Question: I have crazy problem with xcode 4 when ever I want build and run my app IF the simulator be open xcode crashes !!!!! I never had this problem , I unistall the xcode 4.0 and then install new version 4.0.2 but still has this problem !

'''
ASSERTION FAILURE in /SourceCache/IDEKit/IDEKit-303/Framework/Classes/Workspace/IDEWorkspaceTabController.m:2327
Details: Assertion failed: [suppressionTargetValue isEqualToString:_kUserDefaults_IDESuppressStopExecutionWarningTargetValue_Add]
Object: <IDEWorkspaceTabController: 0x201464400>
Method: -_showWarningForBuild:forOtherExecution:trackersToStop:taskActionBlock:
Thread: <NSThread: 0x200020700>{name = (null), num = 1}
Hints: None
Backtrace:
0 0x0000000100949773 -[IDEAssertionHandler handleFailureInMethod:object:fileName:lineNumber:messageFormat:arguments:] (in IDEKit)
1 0x000000010006d394 _DVTAssertionFailureHandler (in DVTFoundation)
2 0x0000000100931e02 -[IDEWorkspaceTabController _showWarningForBuild:forOtherExecution:trackersToStop:taskActionBlock:] (in IDEKit)
3 0x00000001008e830b -[IDEWorkspaceTabController _performContextTask:command:commandName:] (in IDEKit)
4 0x00007fff88486e9a -[NSApplication sendAction:to:from:] (in AppKit)
5 0x00000001001cf63c -[DVTApplication sendAction:to:from:] (in DVTKit)
6 0x000000010085b656 -[IDEApplication sendAction:to:from:] (in IDEKit)
7 0x00007fff884ab41e -[NSMenuItem _corePerformAction] (in AppKit)
8 0x00007fff884ab188 -[NSCarbonMenuImpl performActionWithHighlightingForItemAtIndex:] (in AppKit)
9 0x00007fff88490e09 -[NSMenu performKeyEquivalent:] (in AppKit)
10 0x00007fff8848fbb1 -[NSApplication _handleKeyEquivalent:] (in AppKit)
11 0x00007fff88360645 -[NSApplication sendEvent:] (in AppKit)
12 0x000000010085b36e -[IDEApplication sendEvent:] (in IDEKit)
13 0x00007fff882f74da -[NSApplication run] (in AppKit)
14 0x00007fff882f01a8 NSApplicationMain (in AppKit)
15 0x0000000100000eec
16 0x0000000000000002
'''
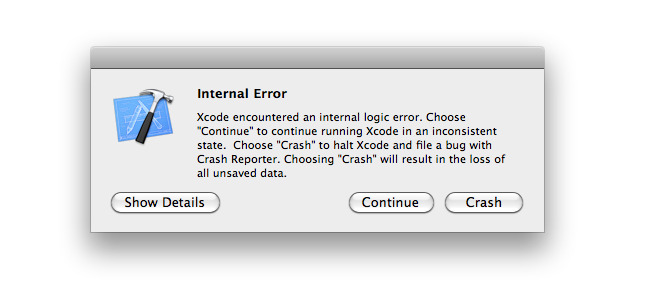
Answer: XCode - Preference - General - Dialog Warnings - Reset "Don't Ask Me" Warnings button Click!
I solved this problem.